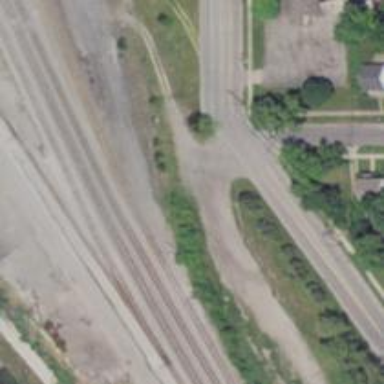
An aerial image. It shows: Railway siding for service.